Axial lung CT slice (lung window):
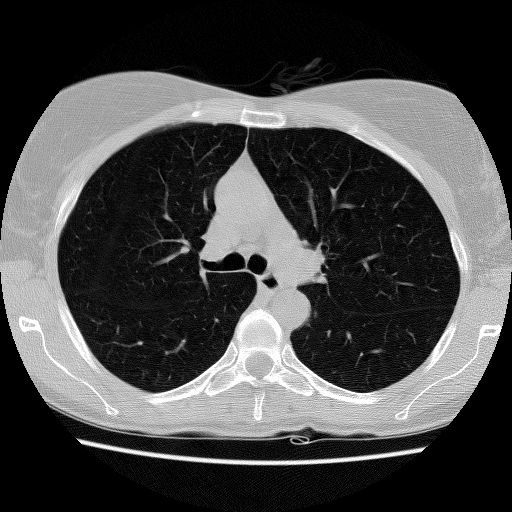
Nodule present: no